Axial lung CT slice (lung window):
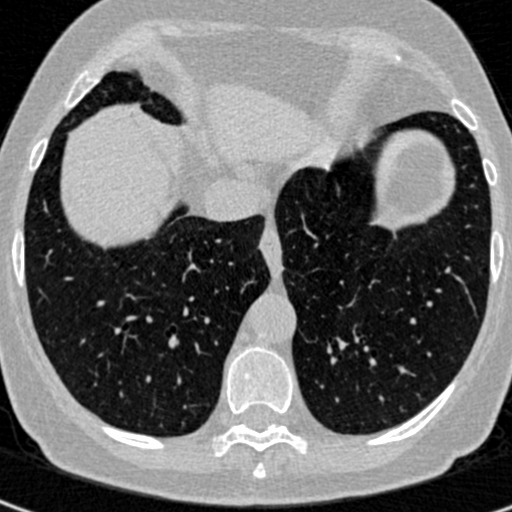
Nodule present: no